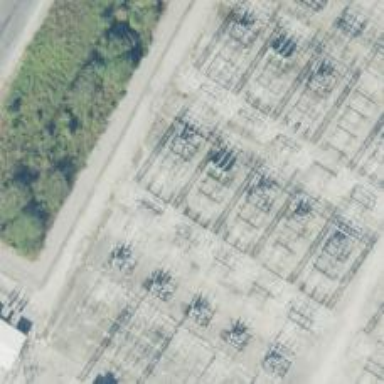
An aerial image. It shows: Switch used for power control.